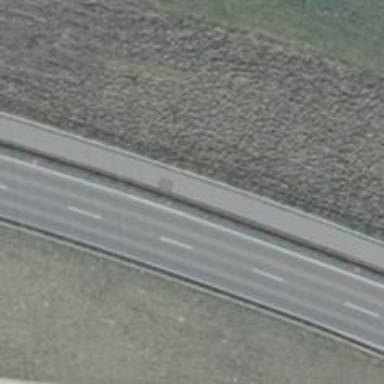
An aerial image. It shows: Path with asphalt surface running along embankment.